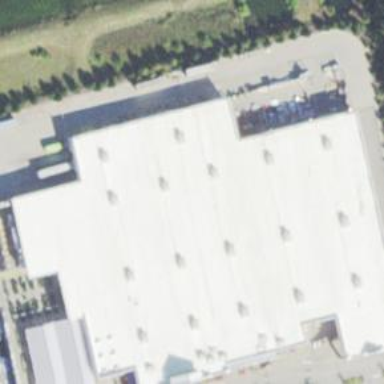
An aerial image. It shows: Retail building.